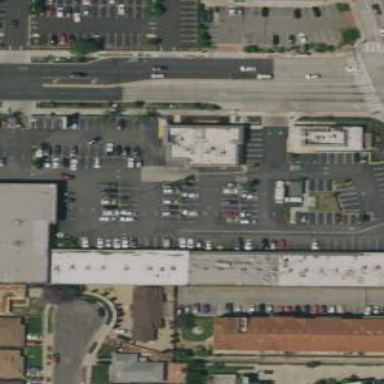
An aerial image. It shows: Retail area.